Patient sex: F
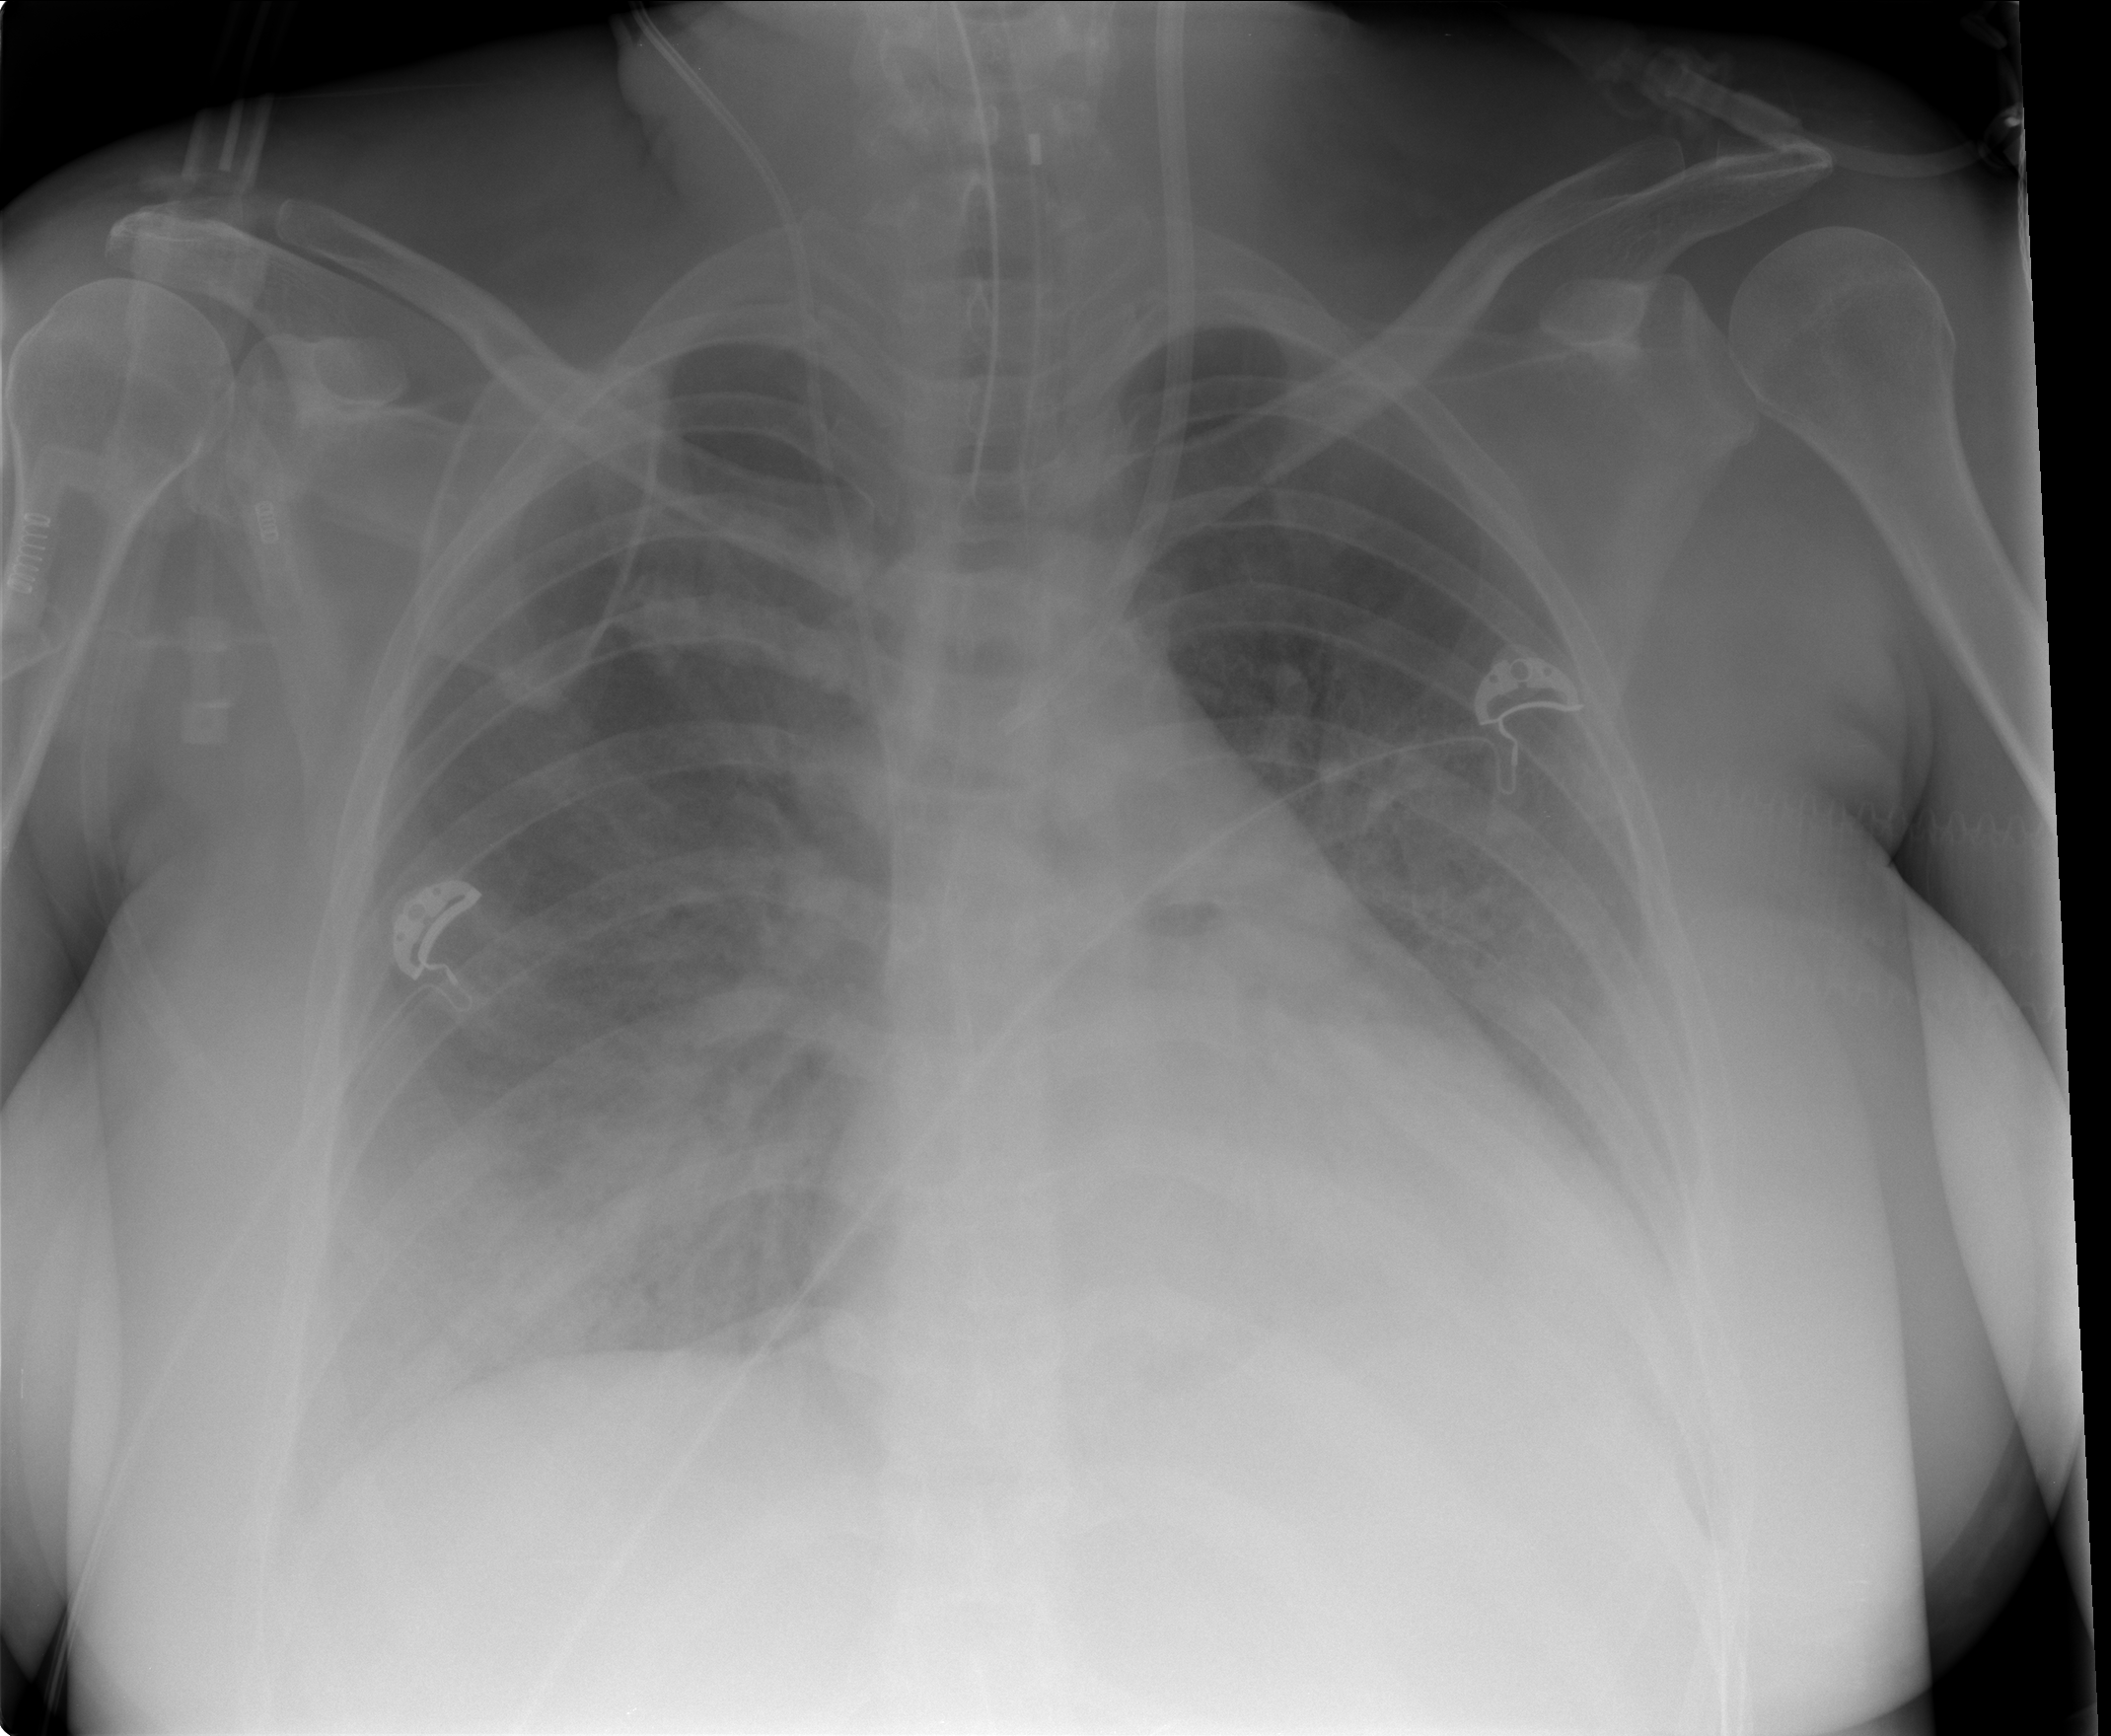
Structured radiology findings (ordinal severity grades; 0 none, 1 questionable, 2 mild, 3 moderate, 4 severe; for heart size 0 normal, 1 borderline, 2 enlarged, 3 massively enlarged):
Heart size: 2
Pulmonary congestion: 3
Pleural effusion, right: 3
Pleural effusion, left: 3
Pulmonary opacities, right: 4
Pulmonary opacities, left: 4
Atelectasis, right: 4
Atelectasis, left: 4